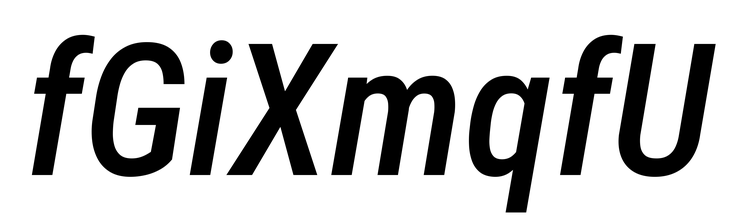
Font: Roboto-Italic_Condensed_Medium_Italic